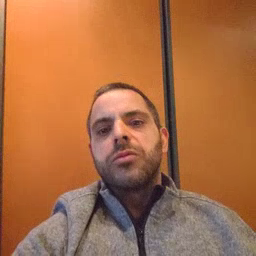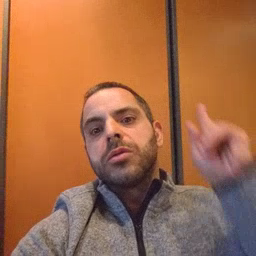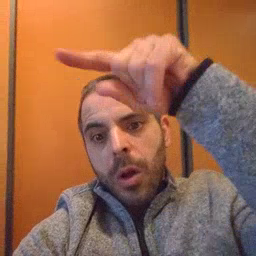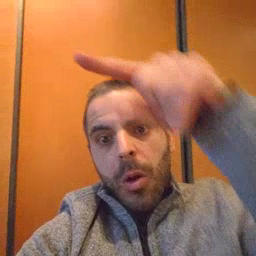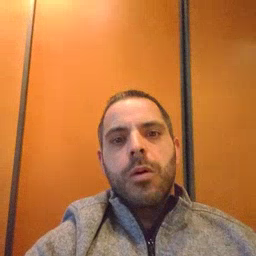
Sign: go